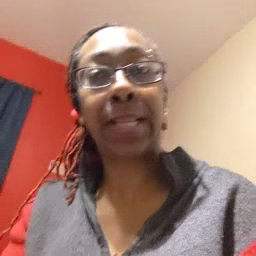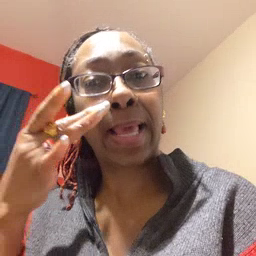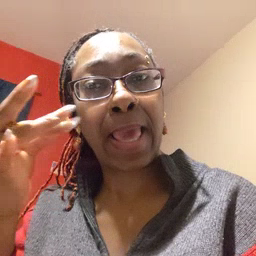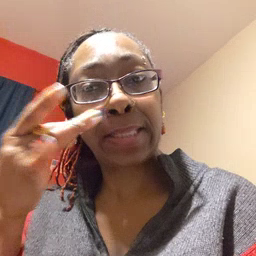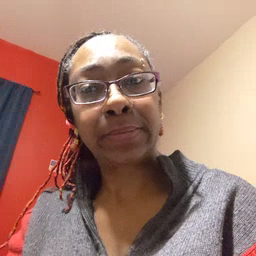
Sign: cat